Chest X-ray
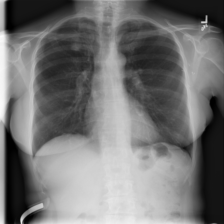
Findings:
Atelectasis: negative
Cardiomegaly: negative
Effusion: negative
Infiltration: negative
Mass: negative
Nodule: negative
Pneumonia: negative
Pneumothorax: negative
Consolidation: negative
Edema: negative
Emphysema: negative
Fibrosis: positive
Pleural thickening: negative
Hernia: negative